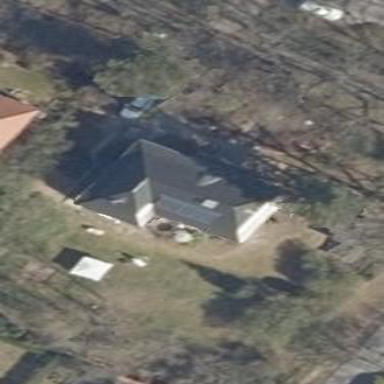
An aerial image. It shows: Hipped roof house.